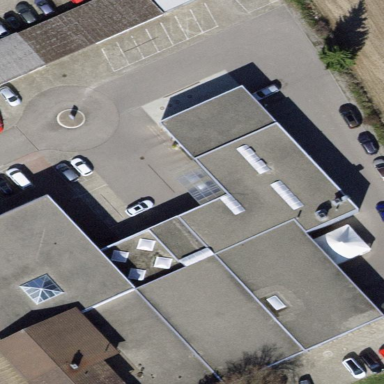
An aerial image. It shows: Building housing car wash facility.